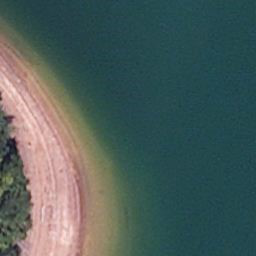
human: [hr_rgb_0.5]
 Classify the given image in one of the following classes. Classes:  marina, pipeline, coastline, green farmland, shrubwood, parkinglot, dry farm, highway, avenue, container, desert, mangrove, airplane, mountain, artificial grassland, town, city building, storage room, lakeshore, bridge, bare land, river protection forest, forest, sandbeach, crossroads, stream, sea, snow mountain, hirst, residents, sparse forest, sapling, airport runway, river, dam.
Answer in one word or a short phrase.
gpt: lakeshore